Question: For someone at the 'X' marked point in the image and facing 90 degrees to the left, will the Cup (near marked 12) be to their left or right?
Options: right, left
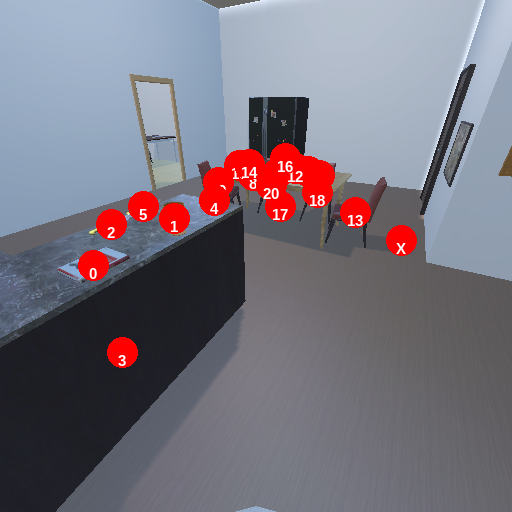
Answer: right